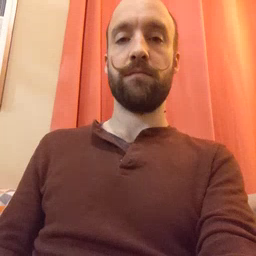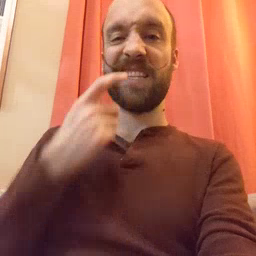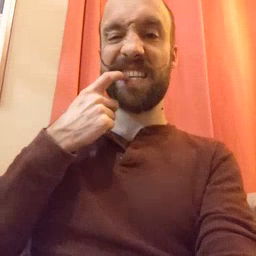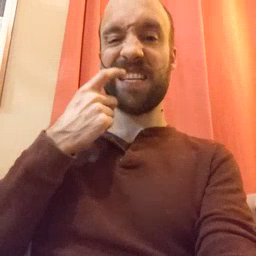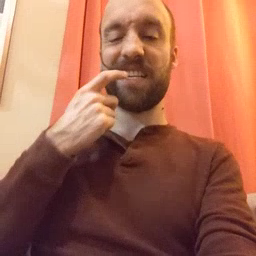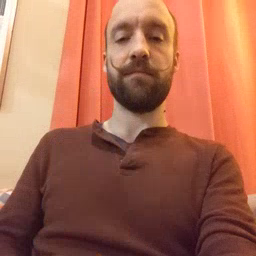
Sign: tooth